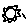
Label: sun